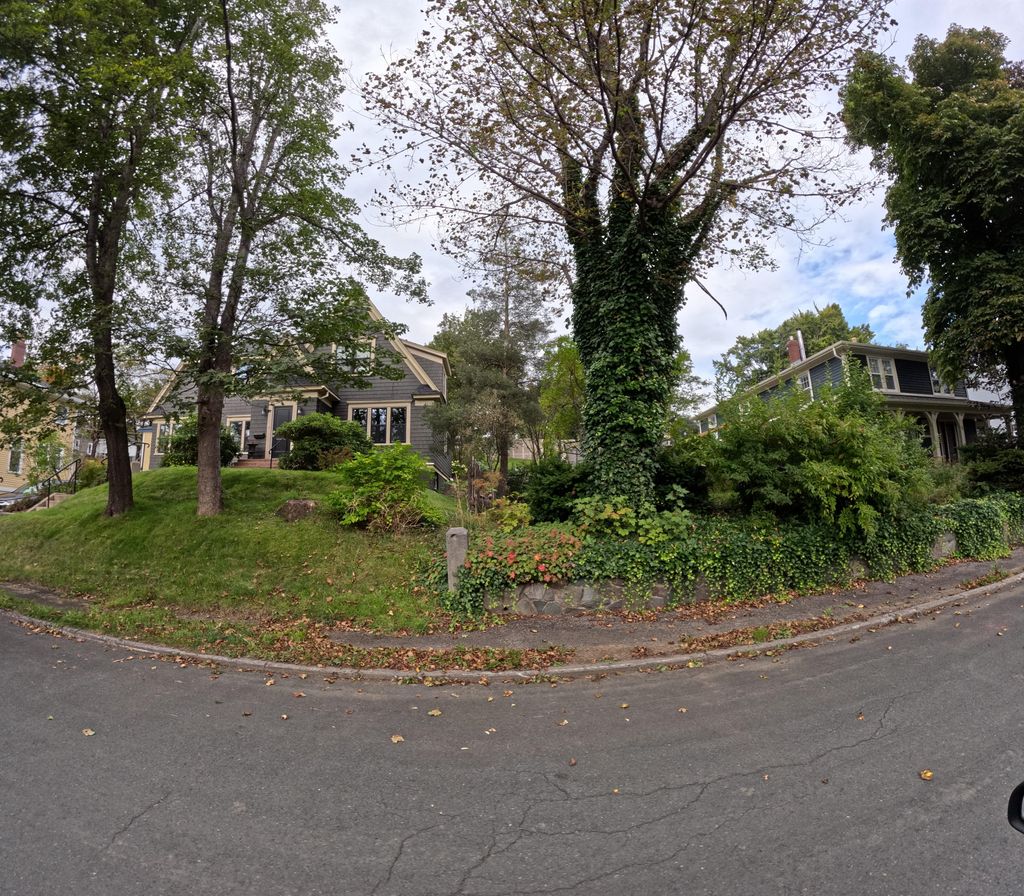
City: st_johns